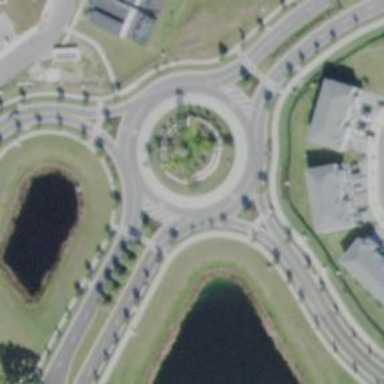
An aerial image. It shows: Tertiary road with asphalt surface leading to roundabout.